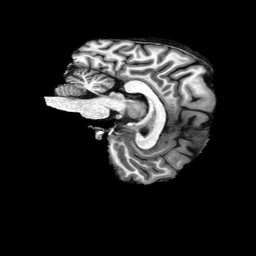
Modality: T1w
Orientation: sagittal
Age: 21
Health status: healthy
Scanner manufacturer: philips
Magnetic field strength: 3 T
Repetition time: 0.007889 s
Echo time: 0.00362 s